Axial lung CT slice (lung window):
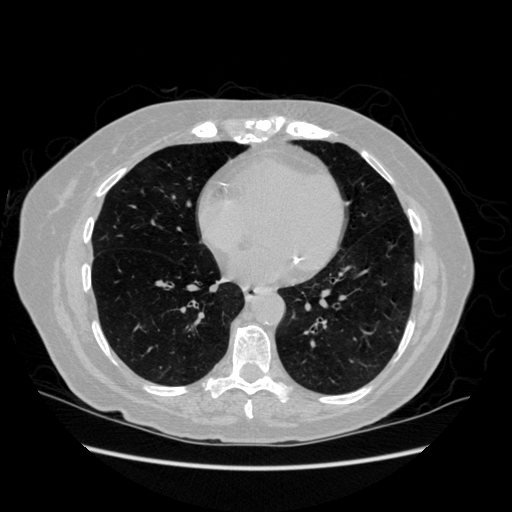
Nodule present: no